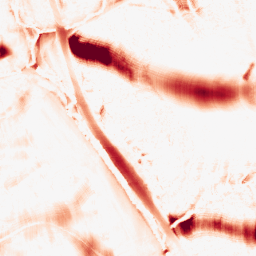
Category: morphological
Decomposition family: morphological_ellipse
Decomposition parameters: operation: opening
width: 50
height: 30
Upsampling method: sinc_hamming
Upsampling parameters: scale: 4
kernel_size: 8
Upsampling scale: 4